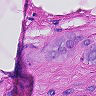
Metastatic tissue present: yes